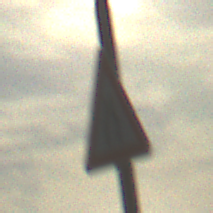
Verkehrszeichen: VerengteFahrbahn
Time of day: MorningAfternoon
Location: Outdoor (Suburban)
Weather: PartlyCloudy
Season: NotSpecified
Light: Natural